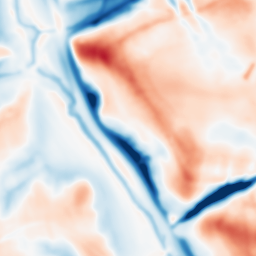
Category: multiscale
Decomposition family: dog_multiscale
Decomposition parameters: sigma_ratio: 1.4
n_scales: 6
base_sigma: 2
Upsampling method: quadratic
Upsampling parameters: scale: 8
Upsampling scale: 8